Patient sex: F
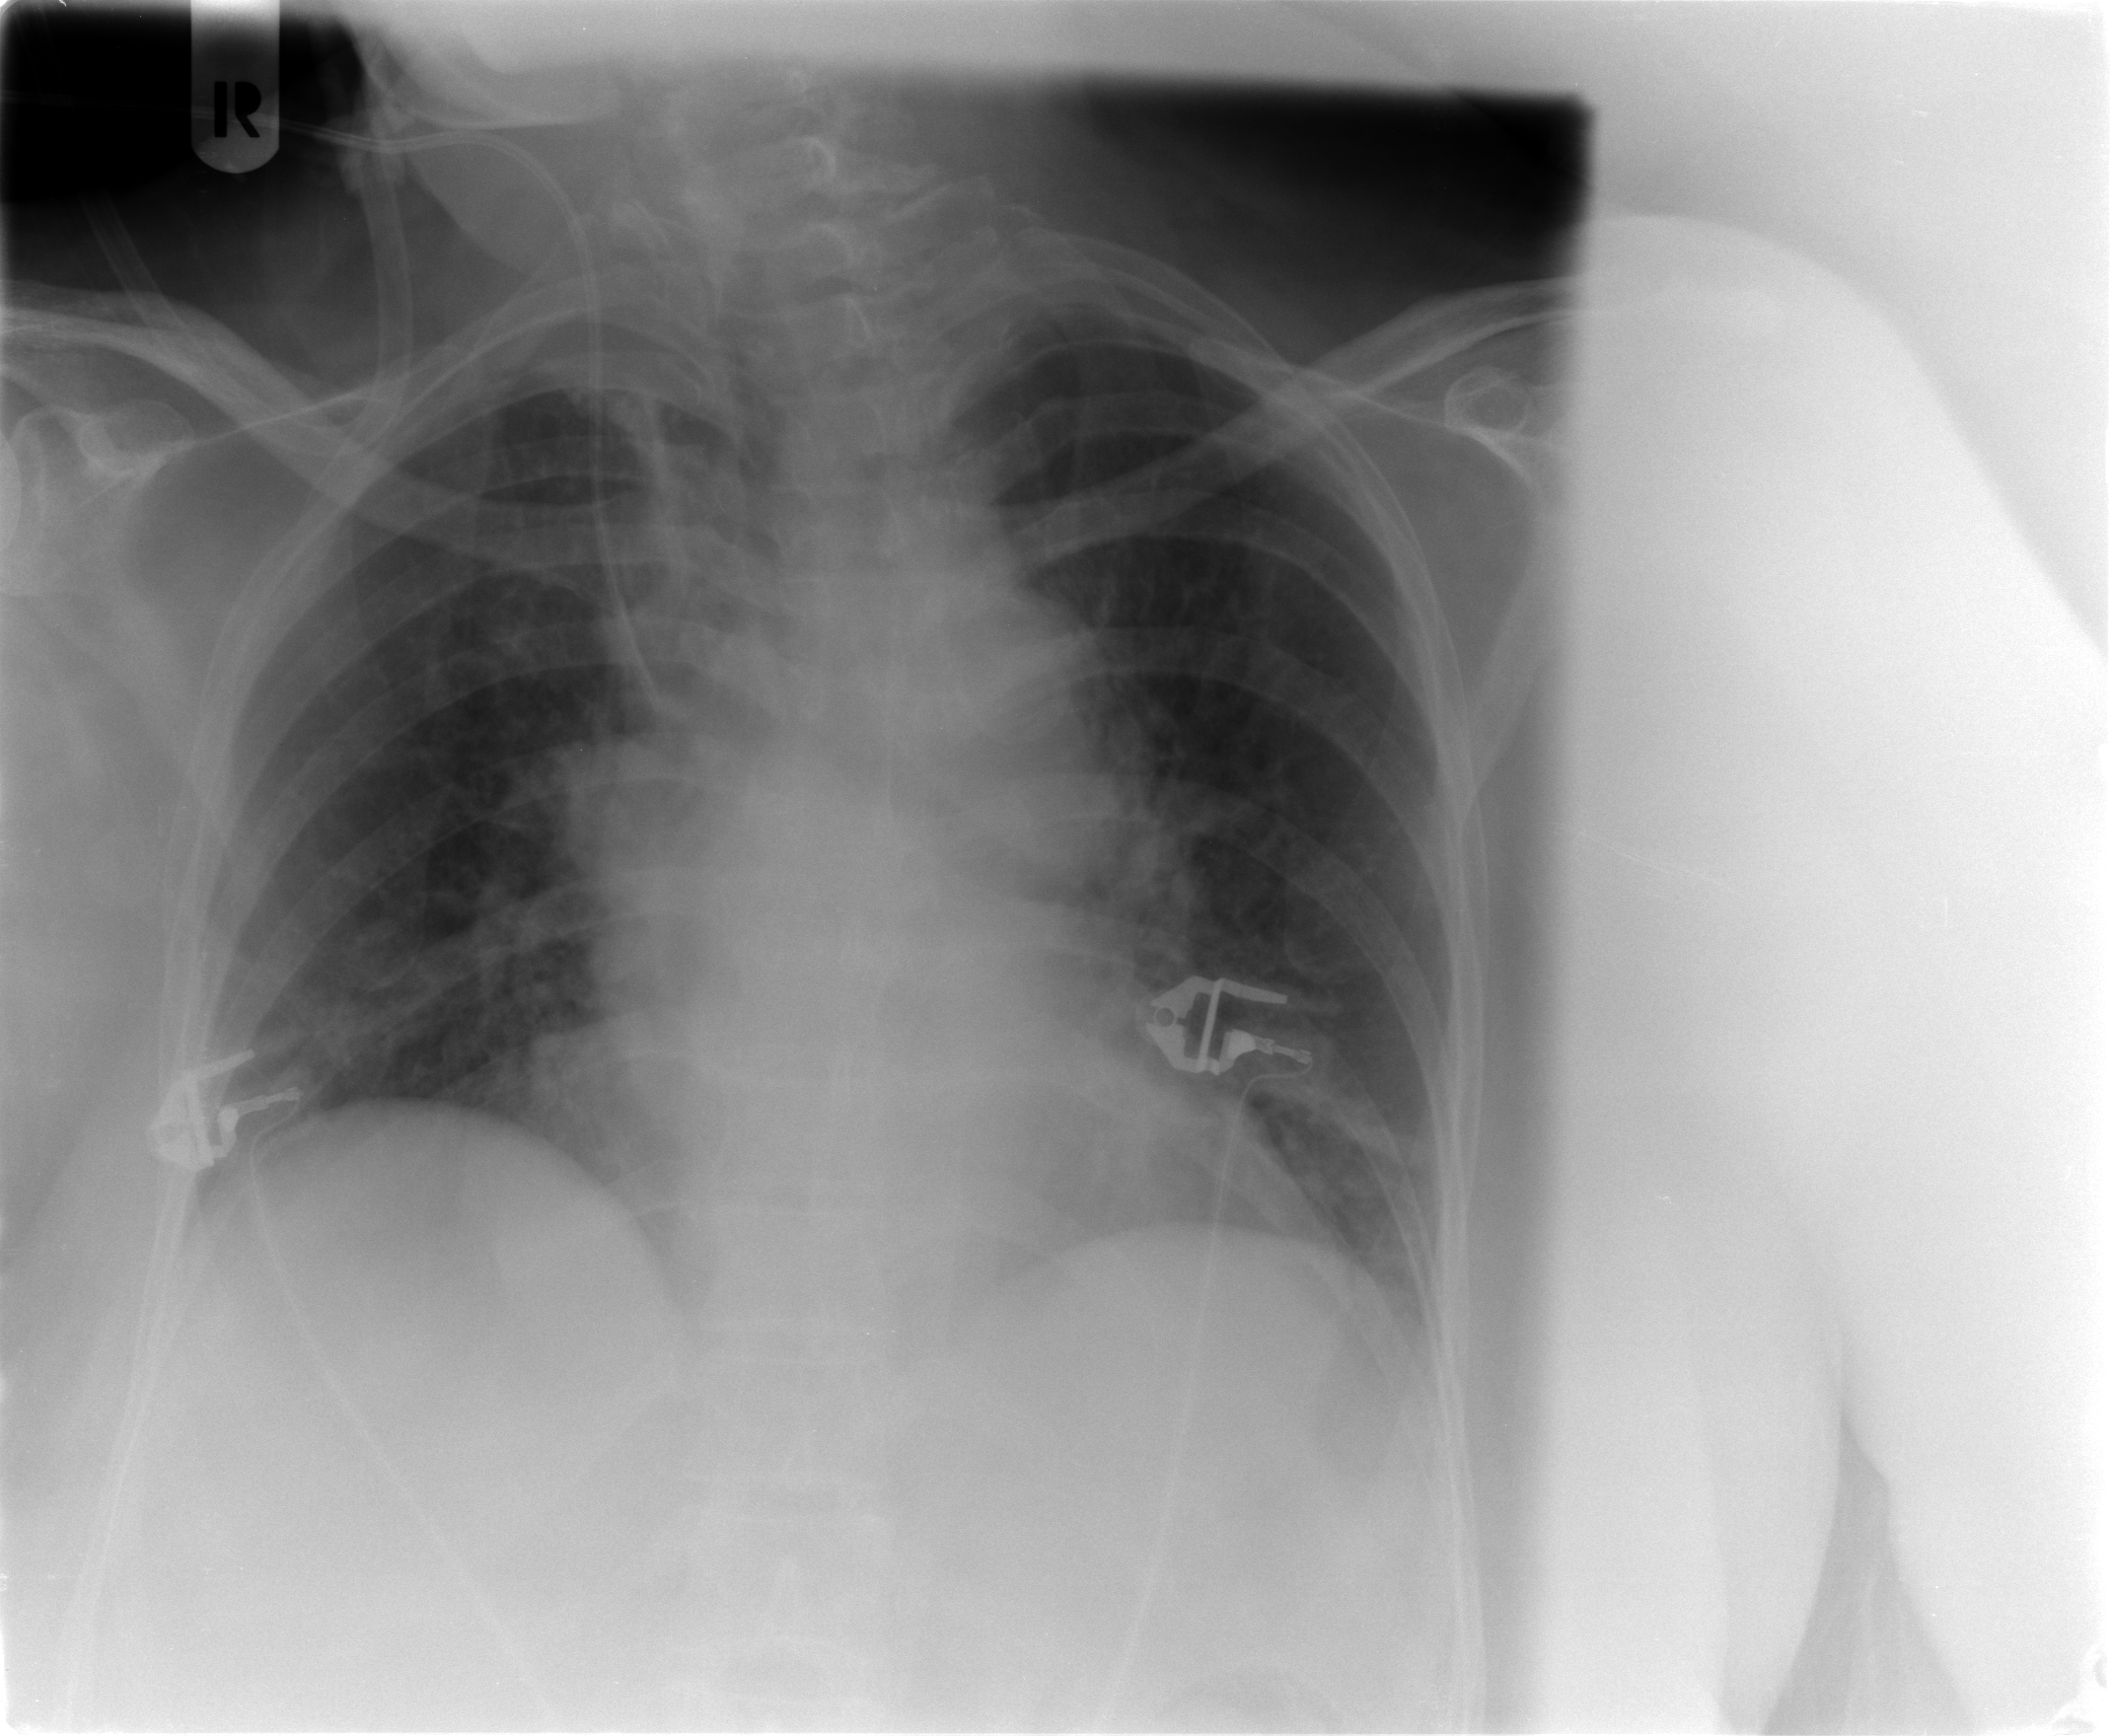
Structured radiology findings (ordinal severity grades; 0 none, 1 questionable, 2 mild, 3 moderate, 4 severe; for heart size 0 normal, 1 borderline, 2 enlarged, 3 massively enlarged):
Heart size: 1
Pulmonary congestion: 2
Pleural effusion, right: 0
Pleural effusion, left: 0
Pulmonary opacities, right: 0
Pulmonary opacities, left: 0
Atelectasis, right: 0
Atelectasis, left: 0